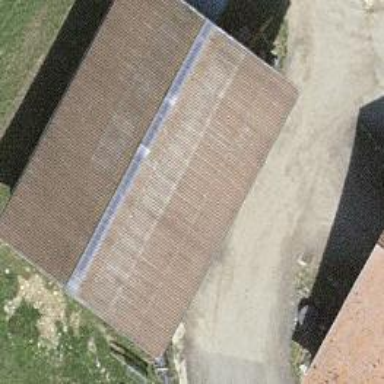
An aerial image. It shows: Farm building.